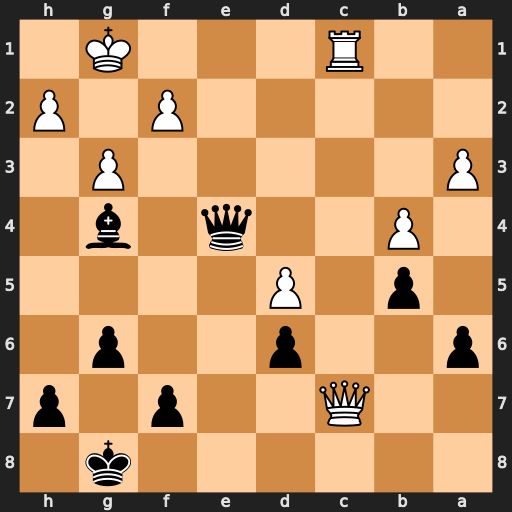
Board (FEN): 6k1/2Q2p1p/p2p2p1/1p1P4/1P2q1b1/P5P1/5P1P/2R3K1
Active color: b
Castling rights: -
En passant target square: -
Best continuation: Bh3 Qc8+ Bxc8 Rxc8+ Kg7